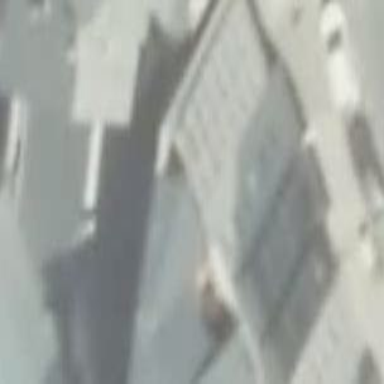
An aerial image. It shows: Part of building.